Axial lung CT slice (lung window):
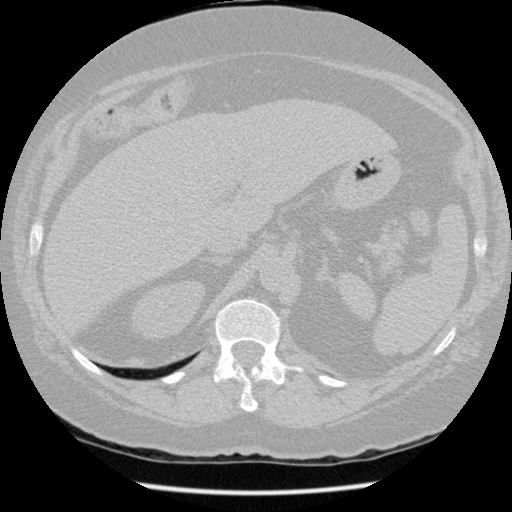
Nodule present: no